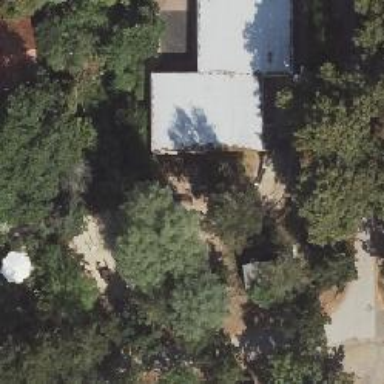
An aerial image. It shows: Kindergarten building.